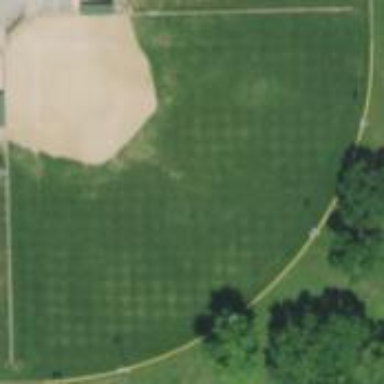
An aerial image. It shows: Baseball pitch for leisure land activities.